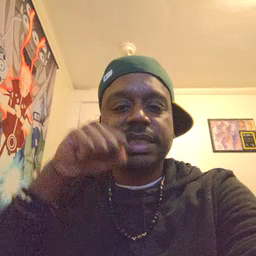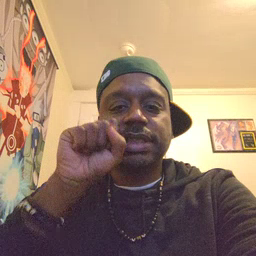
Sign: carrot